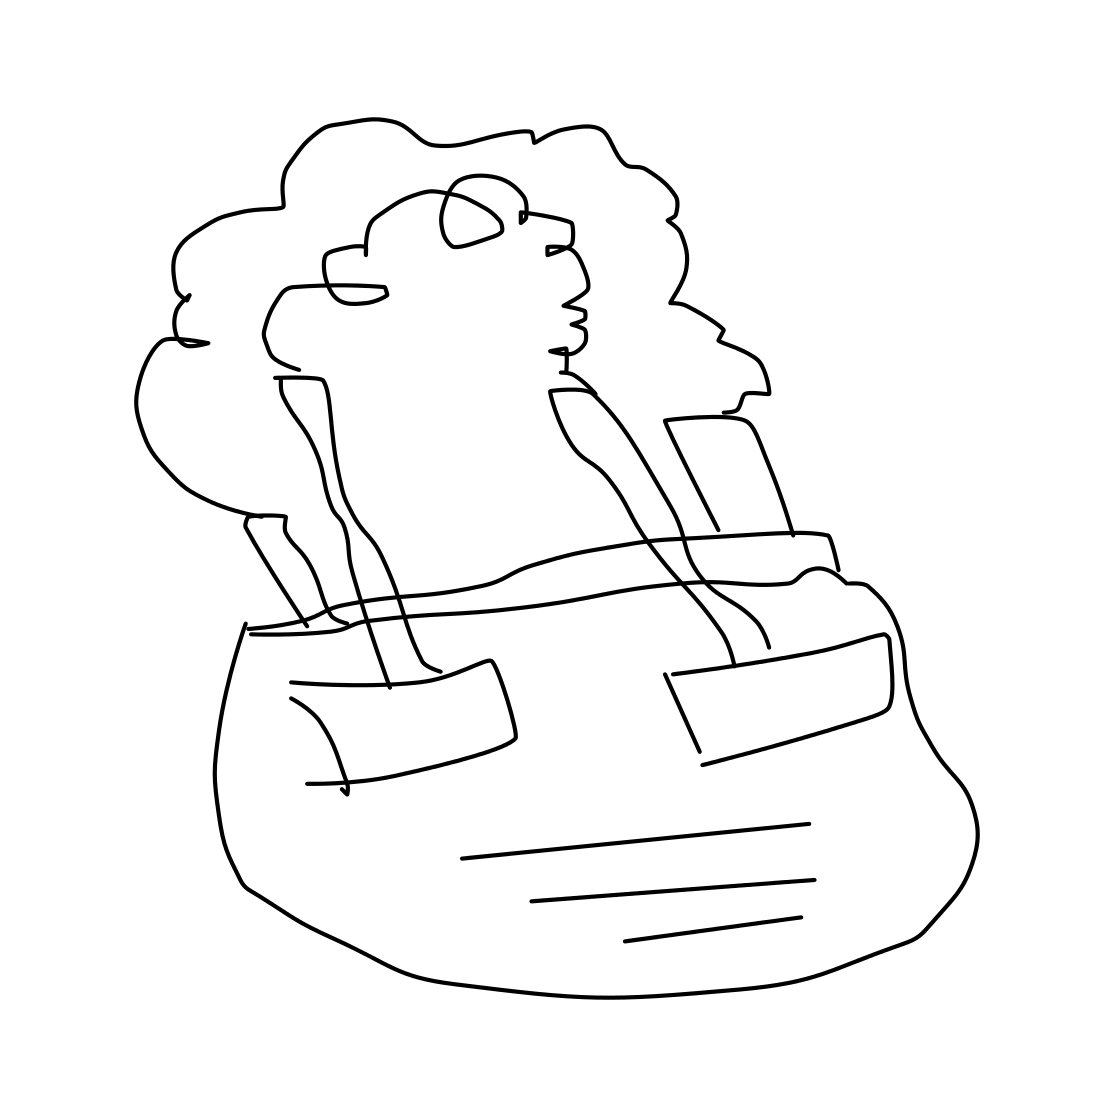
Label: purse